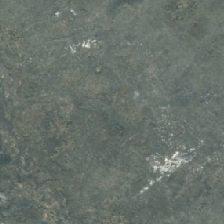
Land cover: herbaceous_freshwater_vege